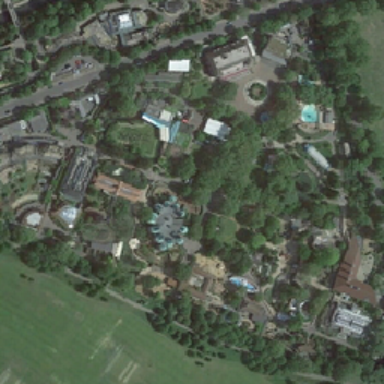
Densely populated areas are residential areas .